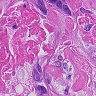
Metastatic tissue present: yes